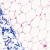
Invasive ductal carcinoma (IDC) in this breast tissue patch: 0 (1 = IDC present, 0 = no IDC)